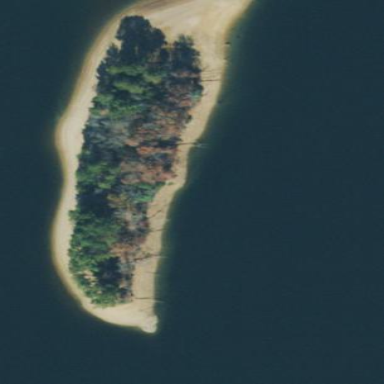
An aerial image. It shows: Image showing island.